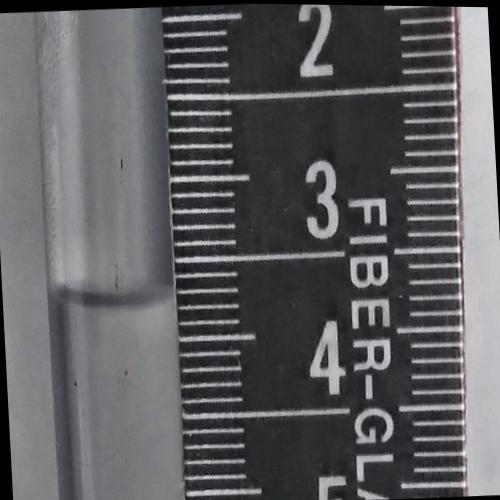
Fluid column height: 3.7 cm